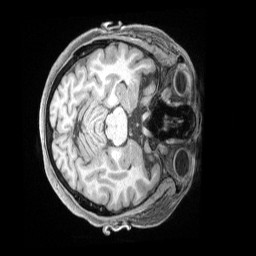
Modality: T1w
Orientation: axial
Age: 66
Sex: female
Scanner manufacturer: siemens
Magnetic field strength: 3 T
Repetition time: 2.5 s
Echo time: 0.00222 s